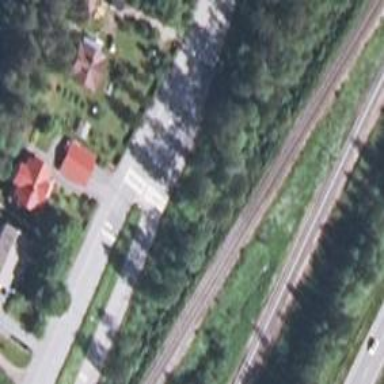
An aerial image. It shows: Zebra crossing on the road.